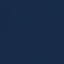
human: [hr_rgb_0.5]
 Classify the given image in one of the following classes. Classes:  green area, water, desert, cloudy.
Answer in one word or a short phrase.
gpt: water